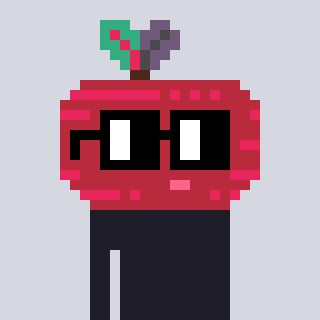
a pixel art character with square black glasses, a beet-shaped head and a gold-colored body on a cool background